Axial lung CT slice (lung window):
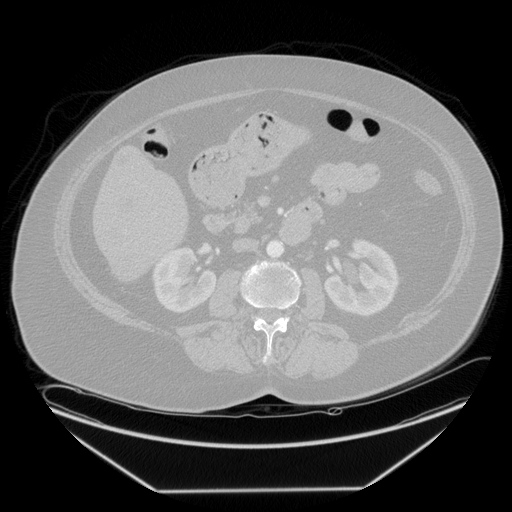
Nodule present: no